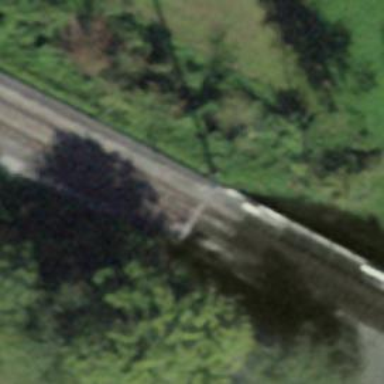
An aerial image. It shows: Bridge with electrified rail tracks and contact line.